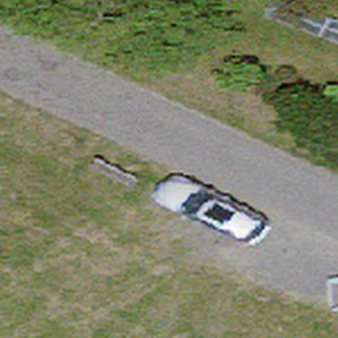
Label: other